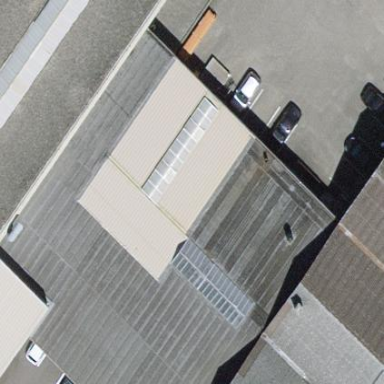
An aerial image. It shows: Commercial building.